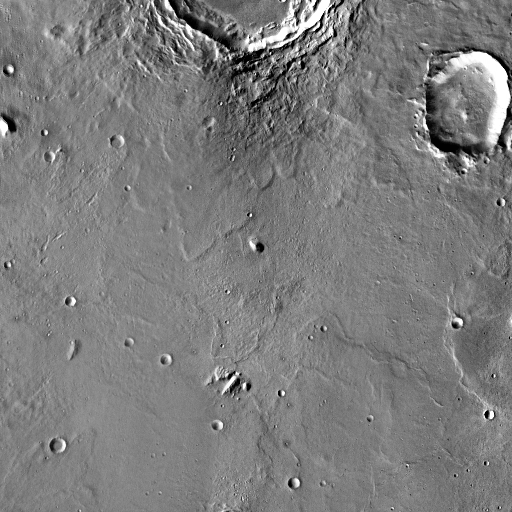
Crater classes present: Background, Other, Secondary